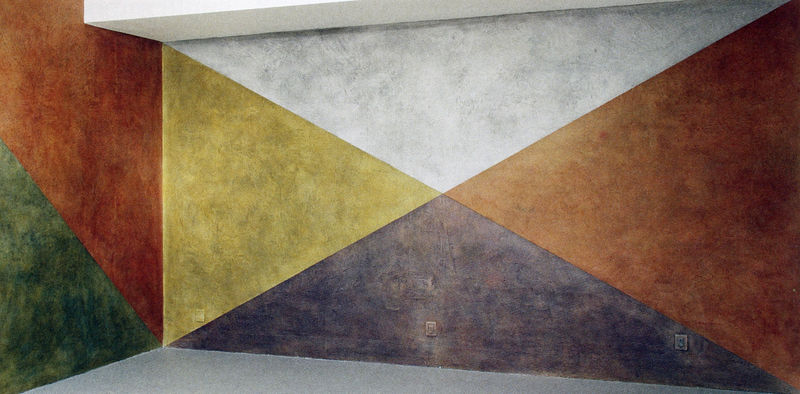
Titel: Installation Galleria Marilena Bonomo, Bari - Seven-part drawing
Künstler: Sol Lewitt
Schlagwörter: blau, schatten, weiß, gelb, grün, grau, licht, raum, rot, wand, boden, decke, farbig, ecke, violett, brun, jaune, marmoriert, foto, diagonale, sol, wandbild, dreiecke, lewitt, primärfarben, installation, sekundärfarben, géométrie, triangle, sol lewitt, grid